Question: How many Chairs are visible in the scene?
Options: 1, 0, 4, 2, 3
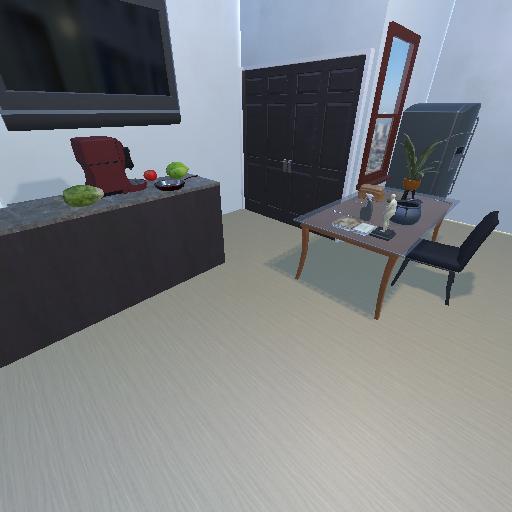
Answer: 1